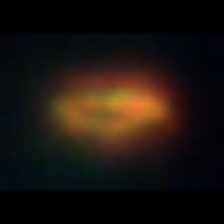
Taxon: Unknown_phyto
Group: Unknown